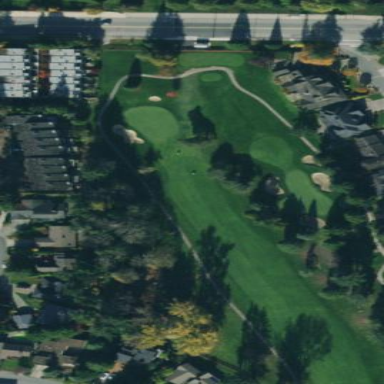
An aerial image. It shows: Grassy area designated as golf fairway.